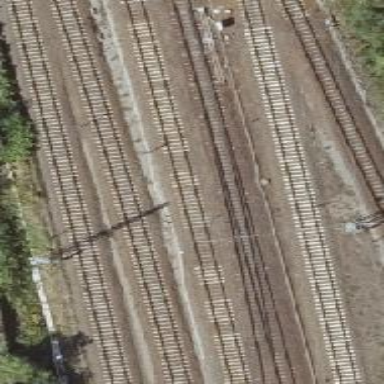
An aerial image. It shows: Railway signal.